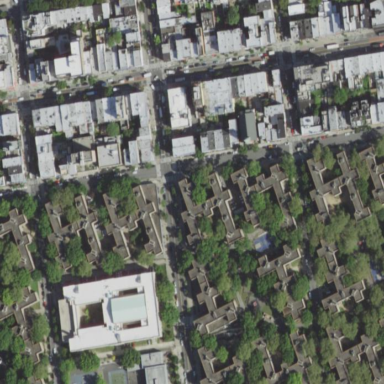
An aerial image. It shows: Residential area with apartments.